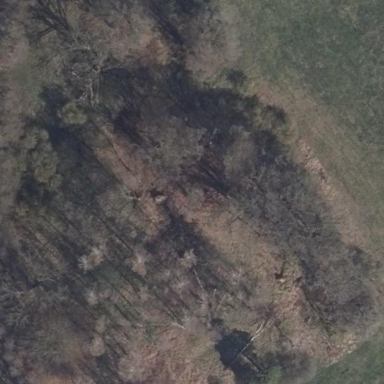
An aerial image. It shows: Forest area.